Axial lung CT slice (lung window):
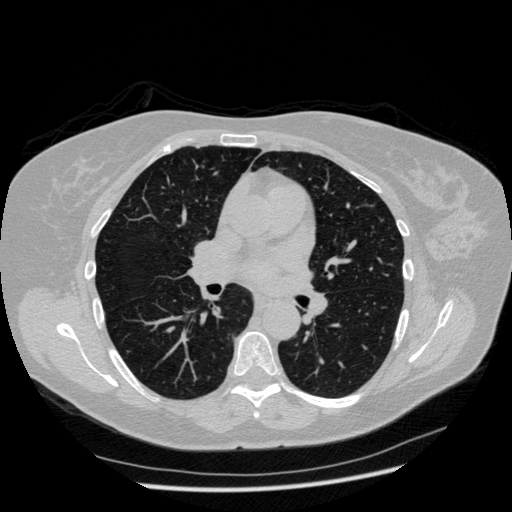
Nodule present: no